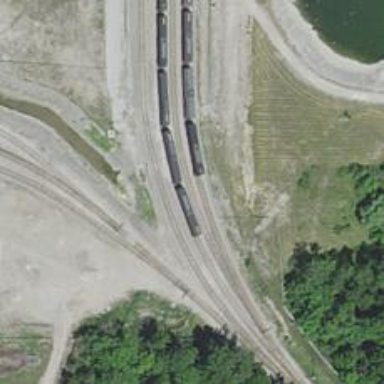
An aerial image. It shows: Railway yard in service.